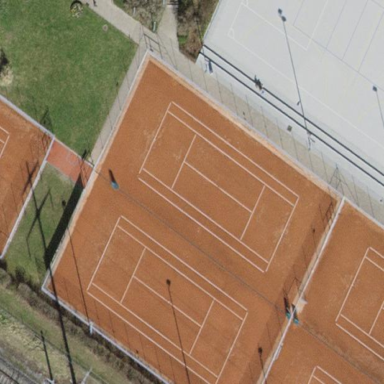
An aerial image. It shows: Sandy tennis court on pitch designated for leisure land.